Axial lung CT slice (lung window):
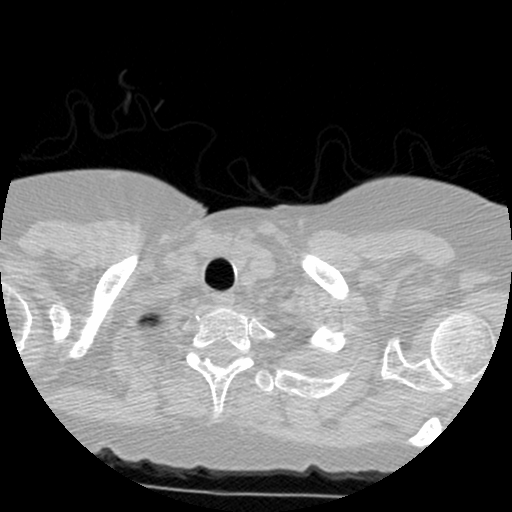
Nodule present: no